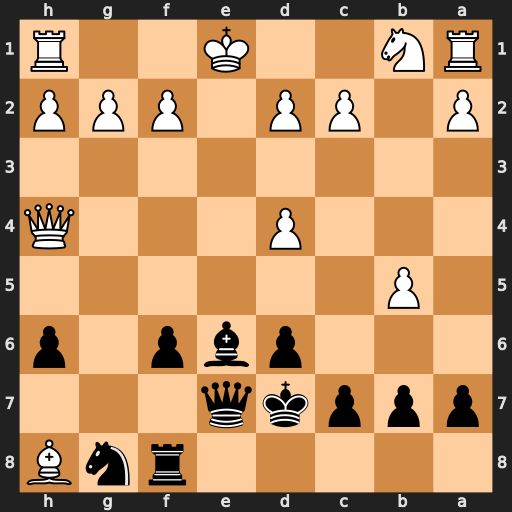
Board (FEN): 5rnB/pppkq3/3pbp1p/1P6/3P3Q/8/P1PP1PPP/RN2K2R
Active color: b
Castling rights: KQ
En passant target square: -
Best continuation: Bg4+ Kf1 Qe2+ Kg1 Qd1#